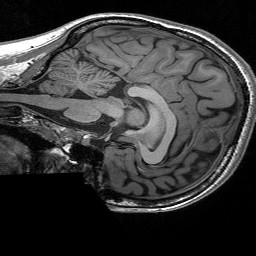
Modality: T1w
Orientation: sagittal